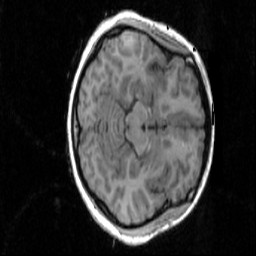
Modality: T1w
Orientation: axial